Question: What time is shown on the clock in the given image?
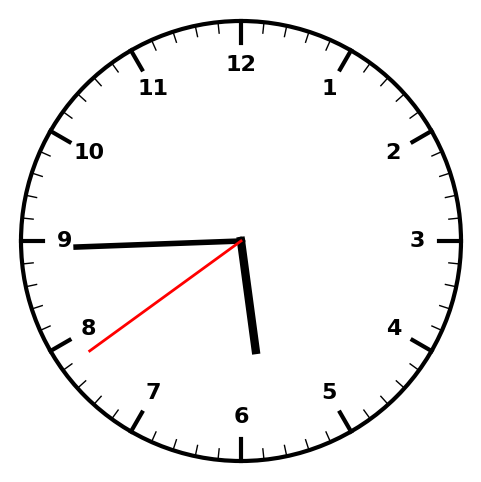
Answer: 05:44:39